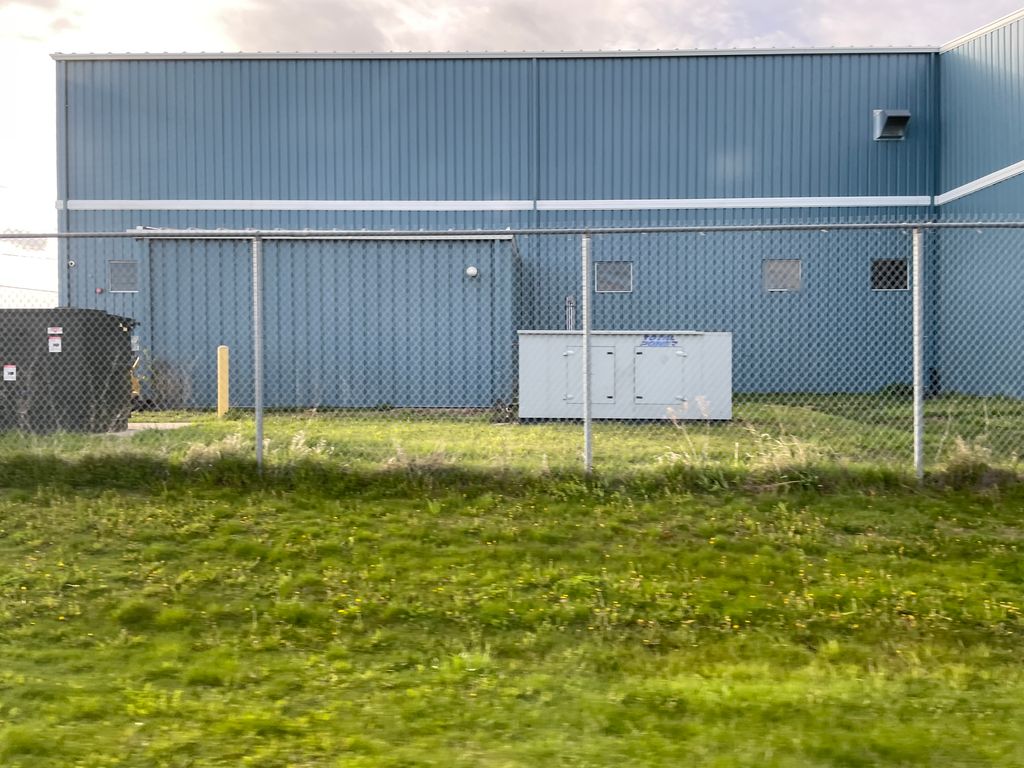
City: kitchener-waterloo